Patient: sex F, age 58
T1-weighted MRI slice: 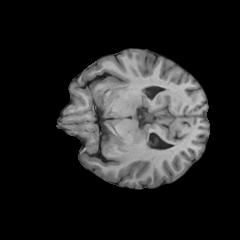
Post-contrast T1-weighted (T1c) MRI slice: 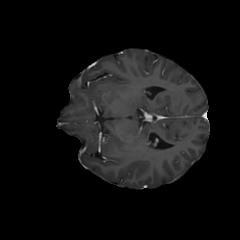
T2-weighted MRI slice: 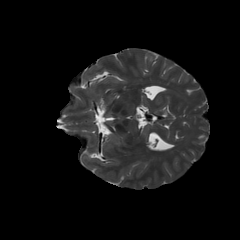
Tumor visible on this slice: no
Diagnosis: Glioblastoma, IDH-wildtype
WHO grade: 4